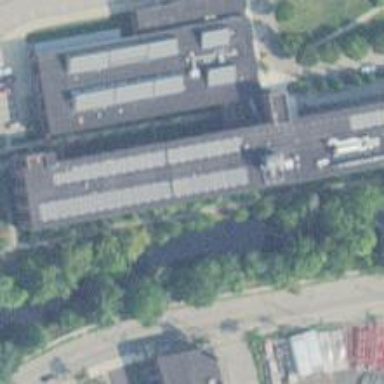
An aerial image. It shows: Office building.